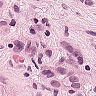
Metastatic tissue present: yes